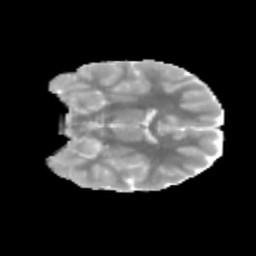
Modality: MD
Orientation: coronal
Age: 11
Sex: male
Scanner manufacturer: siemens
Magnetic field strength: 3 T
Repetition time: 3.8 s
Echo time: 0.07 s